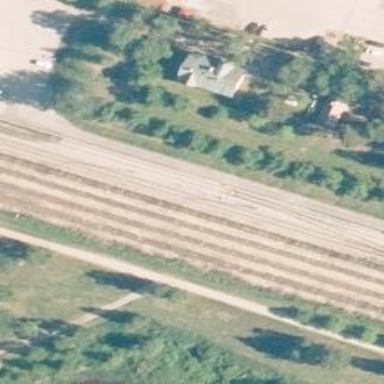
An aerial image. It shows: Railway yard.